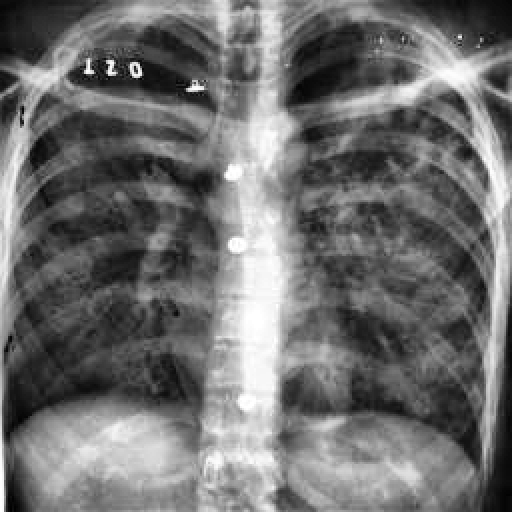
Finding: TUBERCULOSIS